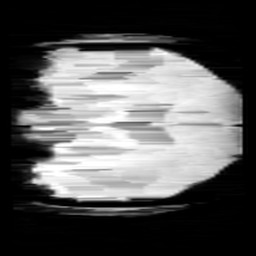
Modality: minIP
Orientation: coronal
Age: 14
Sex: female
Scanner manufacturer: siemens
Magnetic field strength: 3 T
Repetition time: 0.027 s
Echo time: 0.02 s